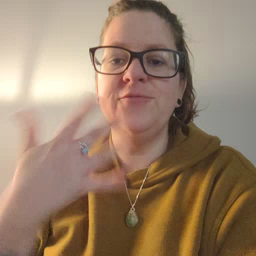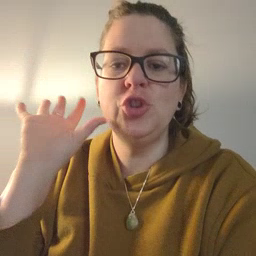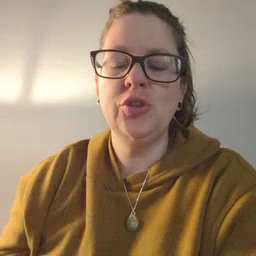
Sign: finish